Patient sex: M
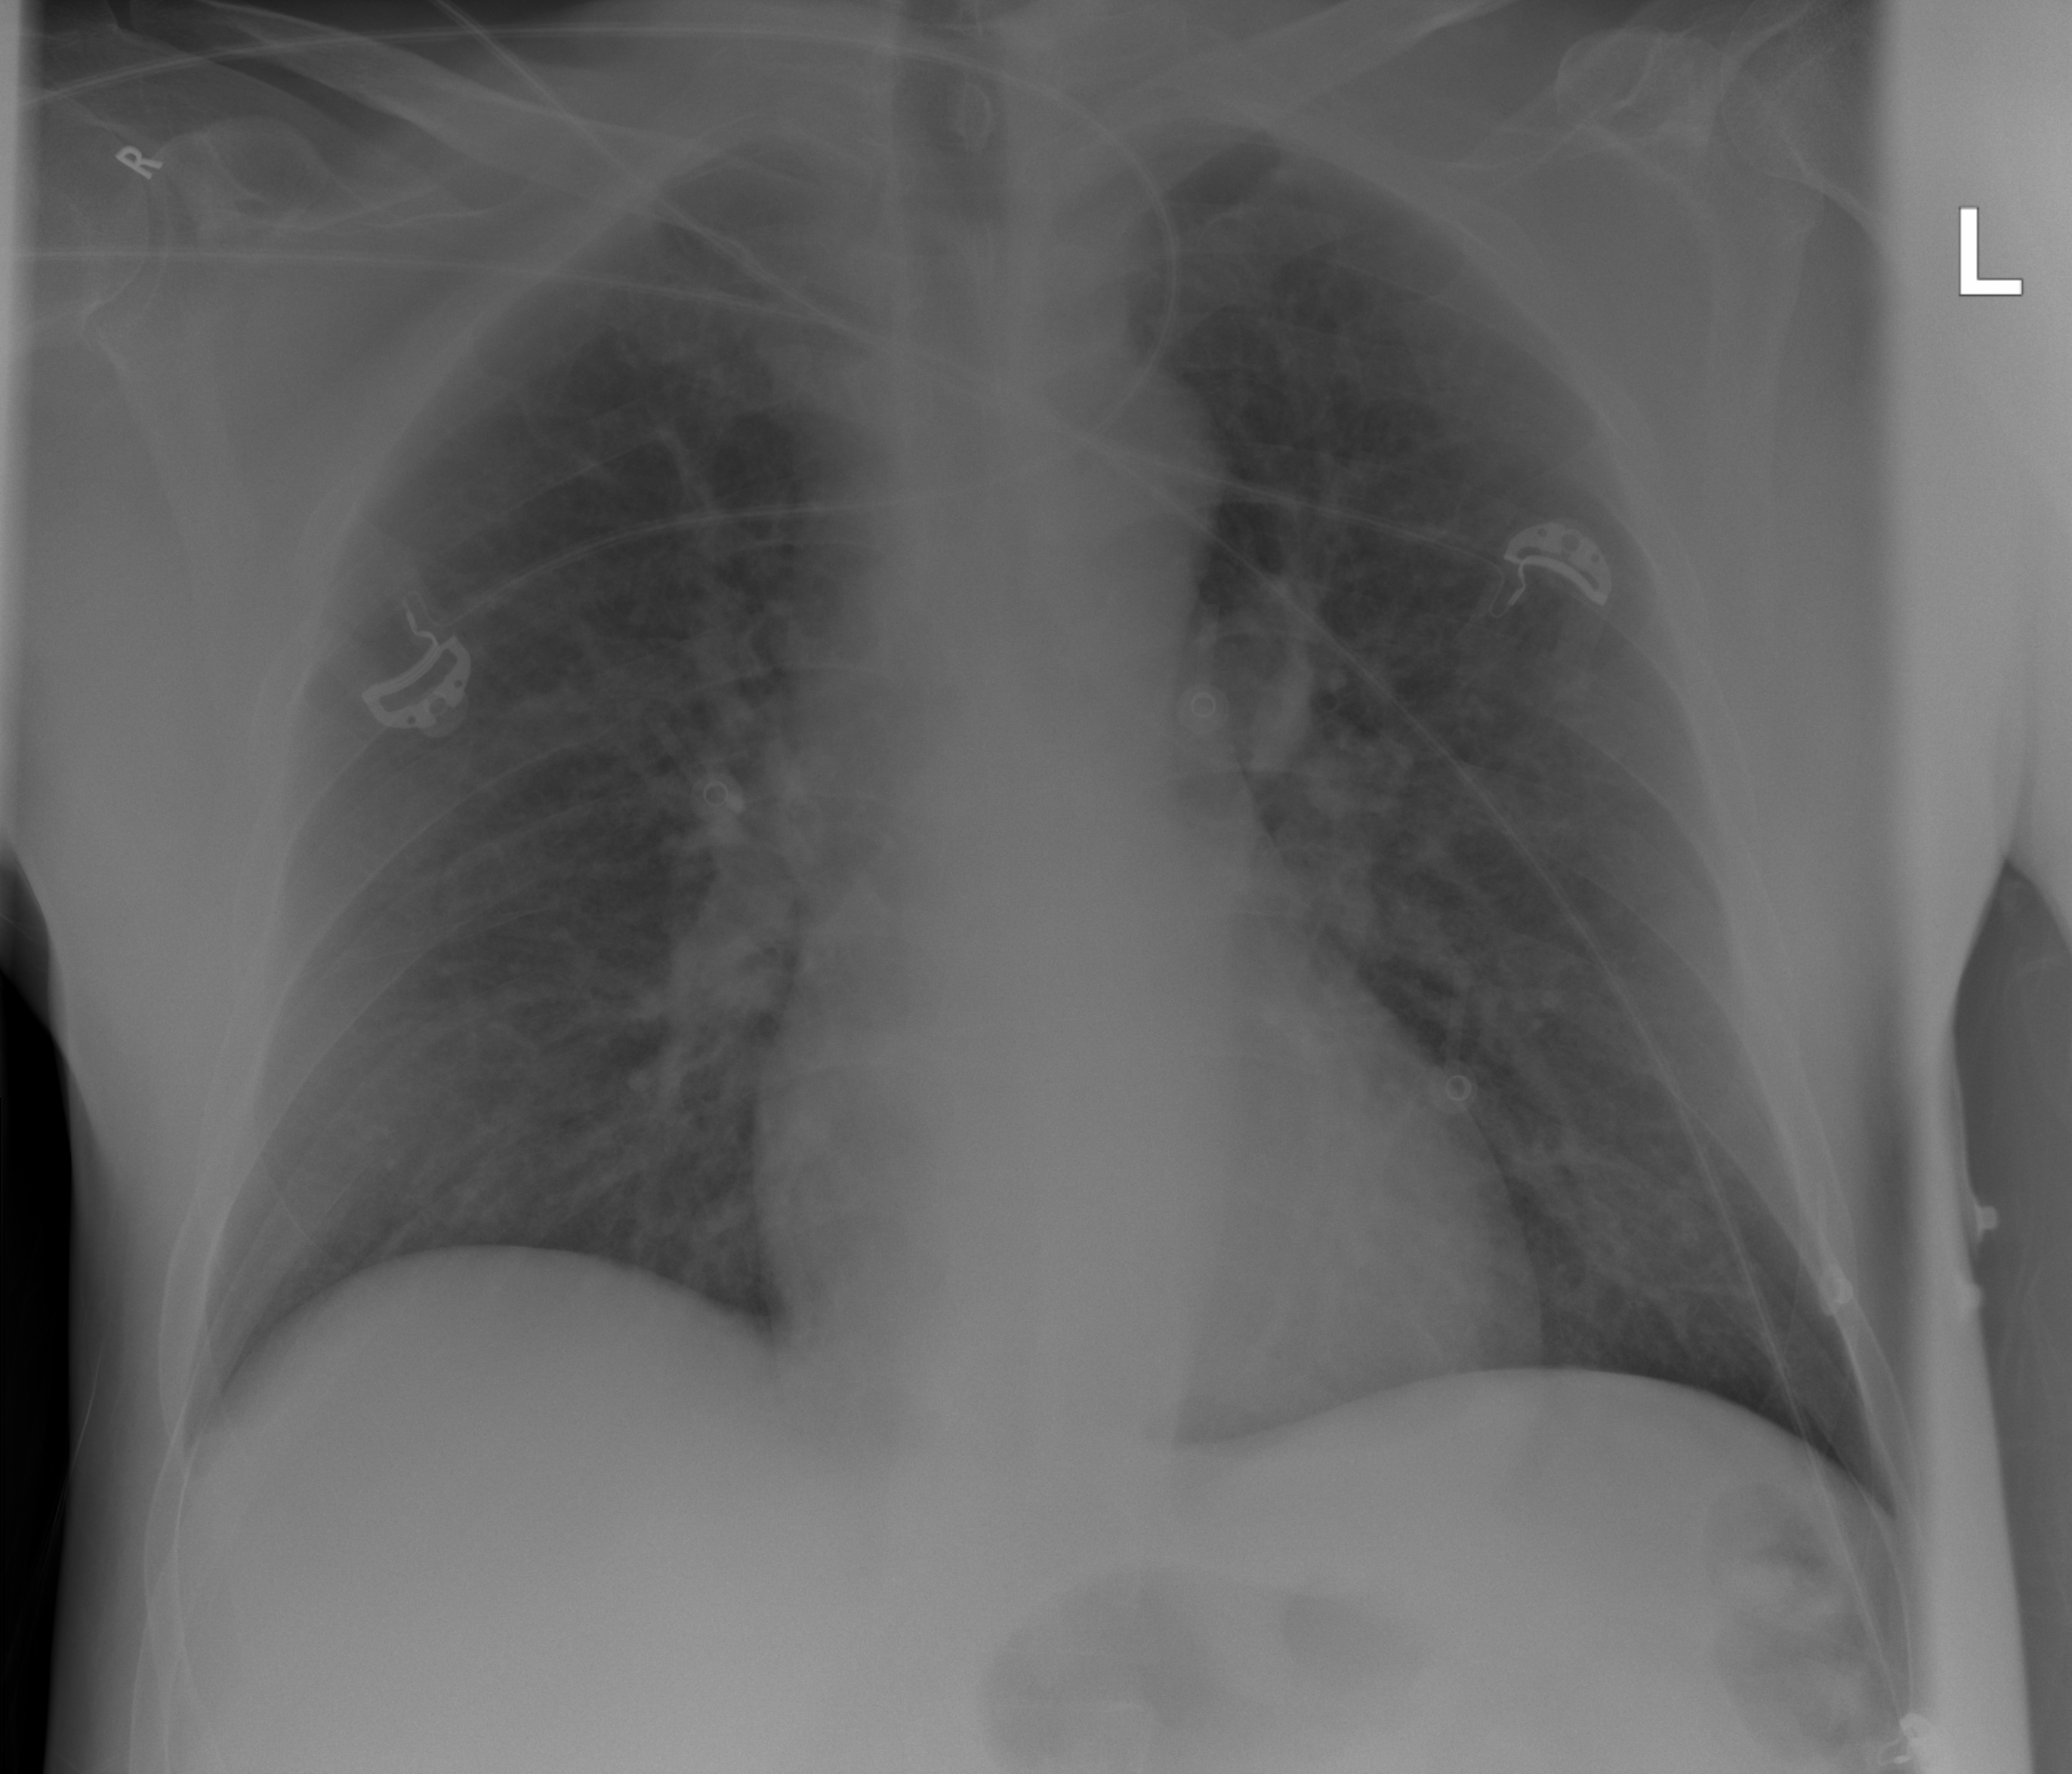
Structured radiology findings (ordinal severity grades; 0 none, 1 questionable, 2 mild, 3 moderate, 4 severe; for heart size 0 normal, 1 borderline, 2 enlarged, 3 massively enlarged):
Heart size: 0
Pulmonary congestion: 0
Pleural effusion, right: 1
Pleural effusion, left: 0
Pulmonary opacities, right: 0
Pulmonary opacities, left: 0
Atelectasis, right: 1
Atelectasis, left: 1